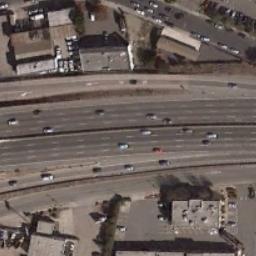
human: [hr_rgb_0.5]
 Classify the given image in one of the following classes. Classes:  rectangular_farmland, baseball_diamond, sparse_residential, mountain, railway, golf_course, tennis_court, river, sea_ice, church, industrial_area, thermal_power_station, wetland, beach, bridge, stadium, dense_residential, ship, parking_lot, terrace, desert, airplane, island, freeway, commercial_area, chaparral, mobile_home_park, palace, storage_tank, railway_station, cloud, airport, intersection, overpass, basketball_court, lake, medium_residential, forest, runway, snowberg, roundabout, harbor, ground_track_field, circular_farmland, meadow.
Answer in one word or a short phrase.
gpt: freeway